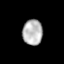
Tissue: lung
Cell type: Epithelial cells
Senescence score: 0.2179
Nuclear area (px): 499
Mean DAPI intensity: 182.445